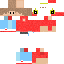
A male human skin with medium skin, wearing brown long hair dressed in a red tshirt and red pants, featuring a closed mouth.